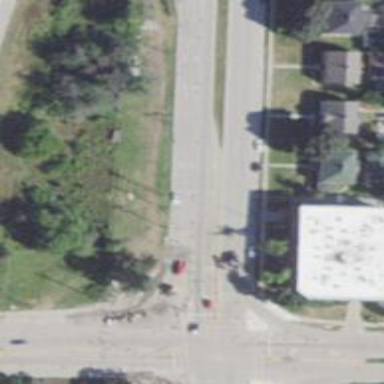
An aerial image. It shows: Secondary road with separate sidewalk.